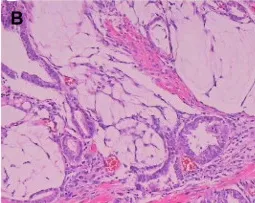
Histopathological and immunohistochemical findings of the tumor. Immunohistochemical staining showed positive for PSA.
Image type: pathology (immunostaining)